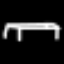
Label: bed